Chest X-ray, AP view. Patient: 46 years old, sex M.
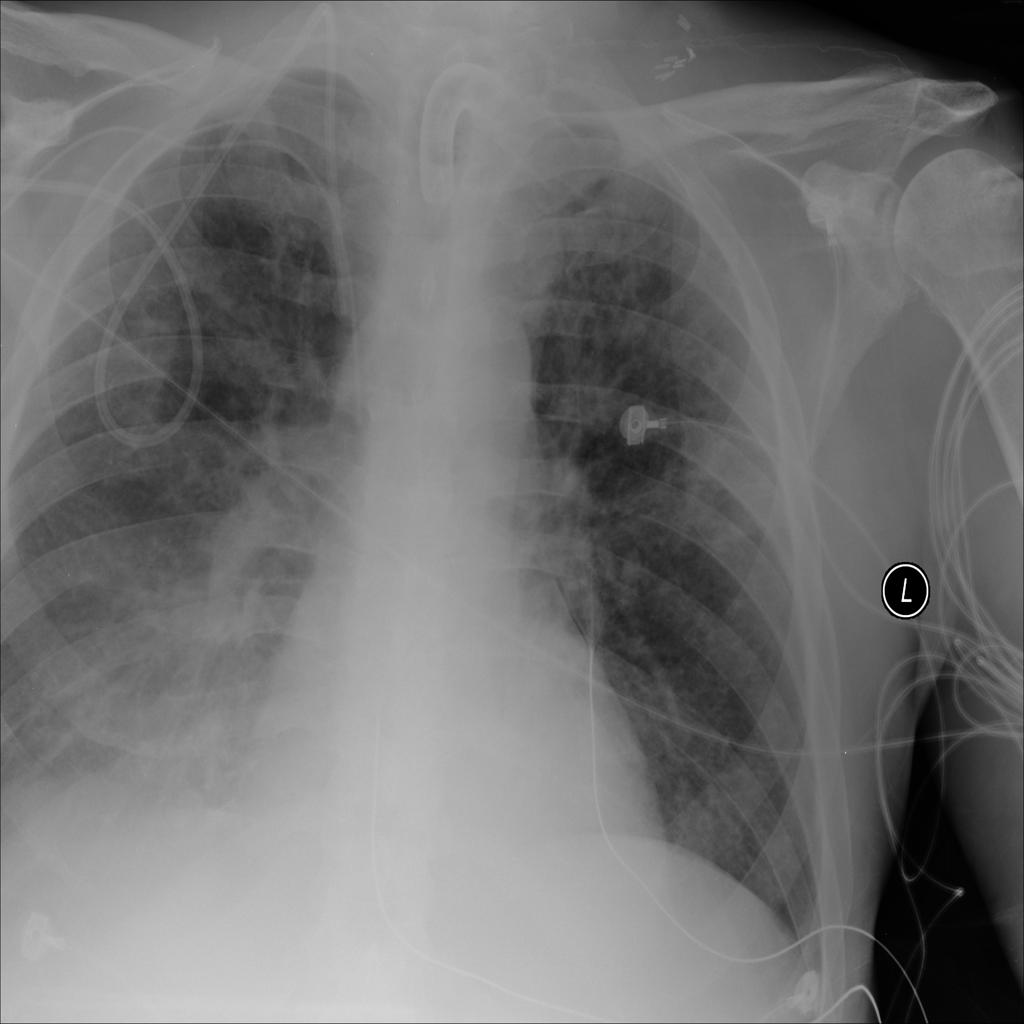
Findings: Atelectasis, Infiltration